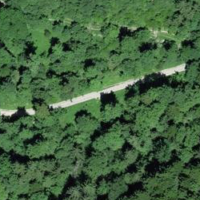
EUNIS habitat code: 41
Species observed at this site:
Euphorbia cyparissias